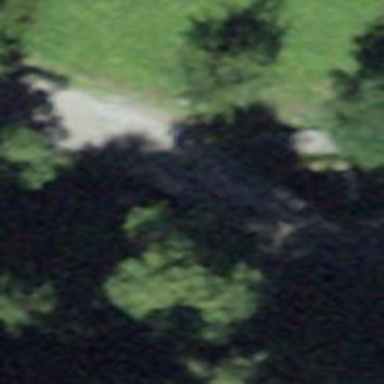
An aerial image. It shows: Track road on bridge.